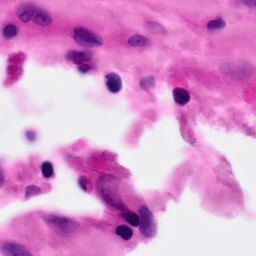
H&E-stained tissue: Pancreatic